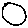
Label: circle